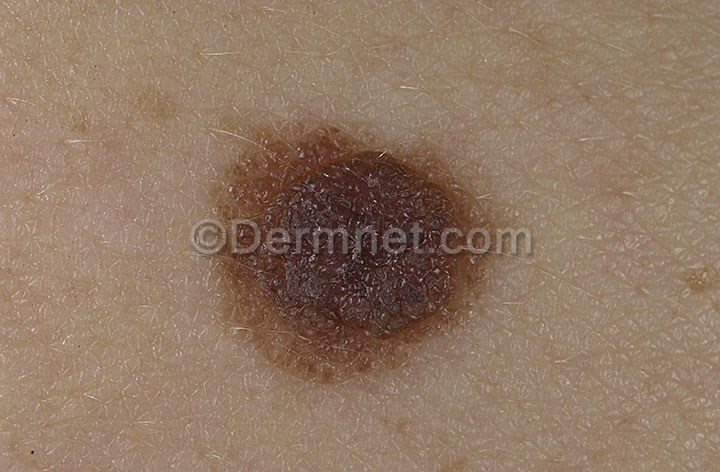
Disease: Melanoma Skin Cancer Nevi and Moles